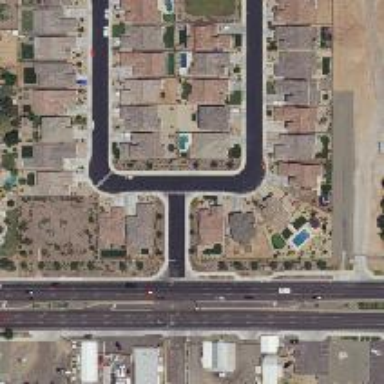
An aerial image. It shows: Residential road.